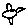
Label: bird